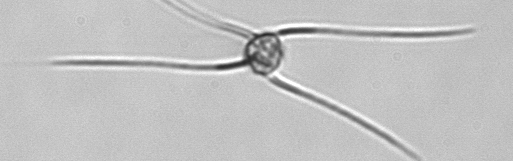
Label: Chaetoceros_danicus